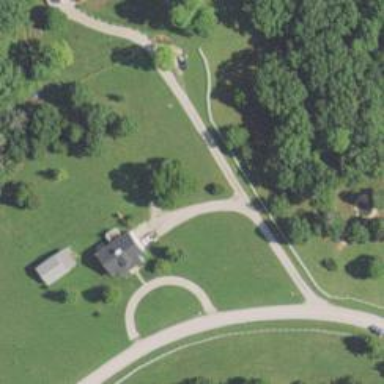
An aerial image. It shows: Residential road.